Question:
I want to add a control at end of activity, There is my activity xml file, I need
note_date be at end of activity.
Thank you all.
'''
<LinearLayout xmlns:android="http://schemas.android.com/apk/res/android"
android:layout_width="match_parent"
android:layout_height="match_parent"
android:orientation="vertical" >
<EditText
android:id="@+id/note_title"
android:layout_width="match_parent"
android:layout_height="wrap_content"
android:hint="@string/note_title_hint" />
<EditText
android:id="@+id/note_body"
android:layout_width="match_parent"
android:layout_height="401dp"
android:gravity="top"
android:hint="@string/note_body_hint"
android:inputType="textMultiLine" >
<requestFocus />
</EditText>
<EditText
android:id="@+id/note_date"
android:layout_width="match_parent"
android:layout_height="wrap_content"
android:hint="@string/note_date_hint"
android:inputType="datetime" />
'''
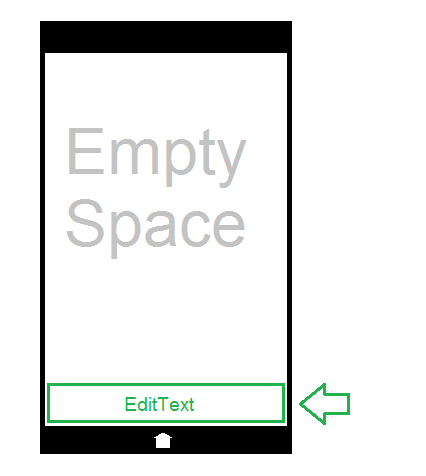
Answer: try this
'''
<RelativeLayout xmlns:android="http://schemas.android.com/apk/res/android"
android:layout_width="match_parent"
android:layout_height="match_parent" >
<LinearLayout
android:layout_width="match_parent"
android:layout_height="match_parent"
android:layout_above="@+id/note_date"
android:orientation="vertical" >
</LinearLayout>
<EditText
android:id="@+id/note_date"
android:layout_width="match_parent"
android:layout_height="wrap_content"
android:layout_alignParentBottom="true"
android:ems="10" >
<requestFocus />
</EditText>
'''